Field crop: maize
Growth stage: 2
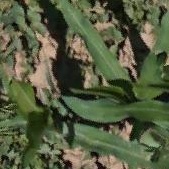
Species: maize